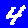
Digit: 4